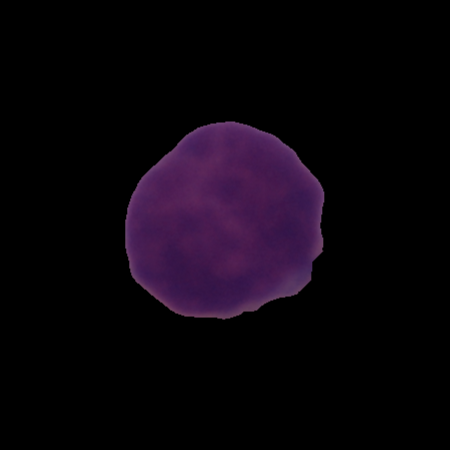
Label: cancer